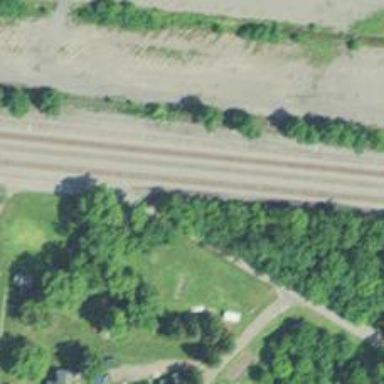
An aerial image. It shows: Railway siding for service.